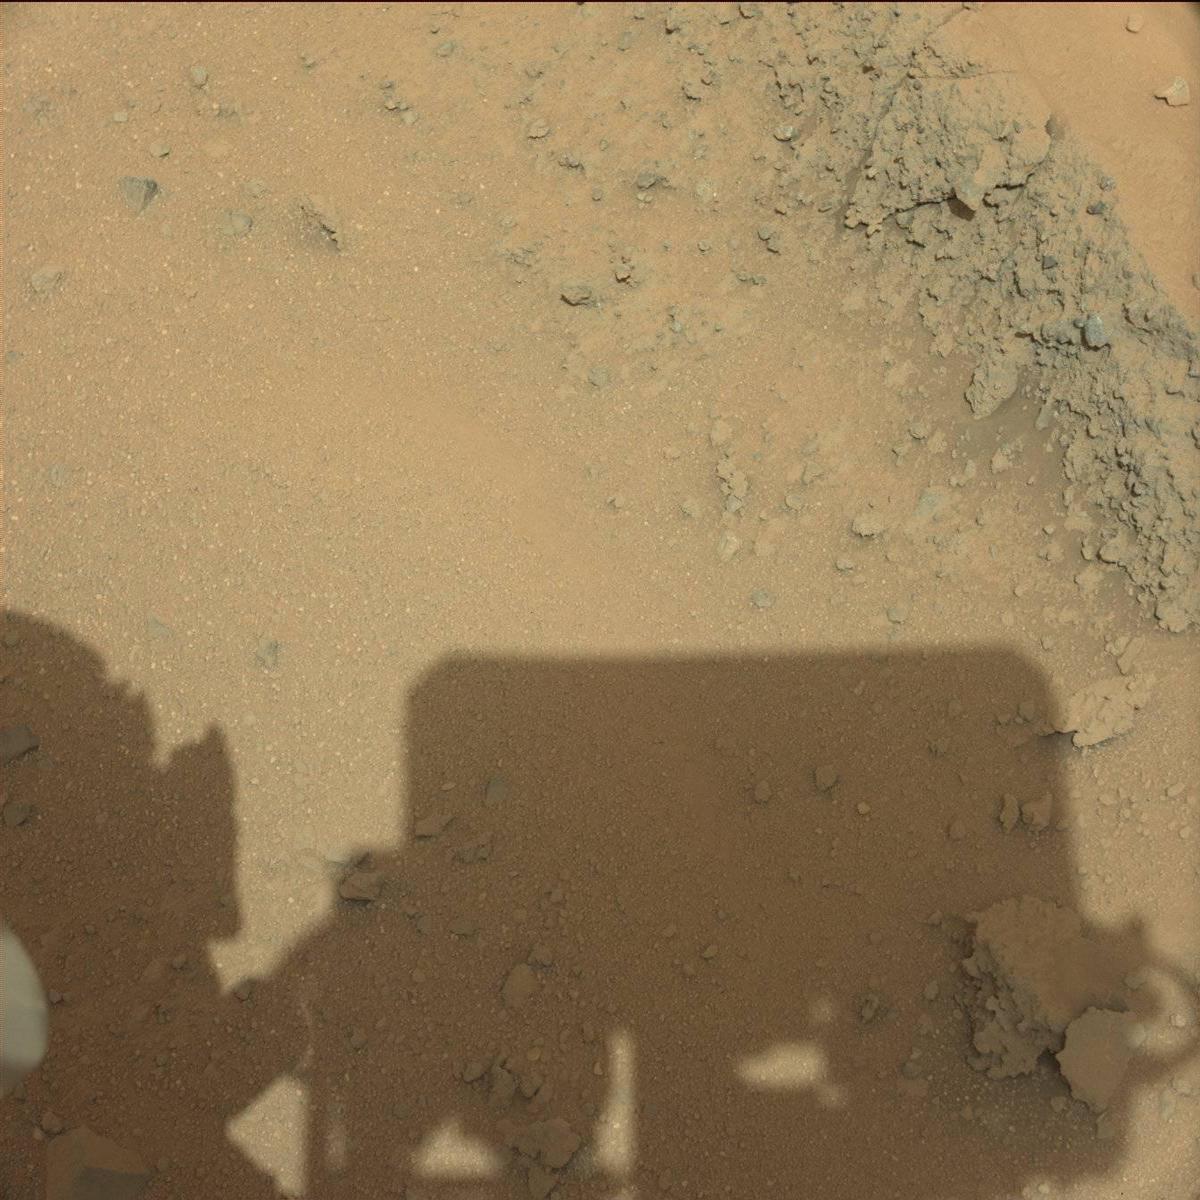
Terrain classes present: Bedrock, Rock, Rover, Sand / Soil